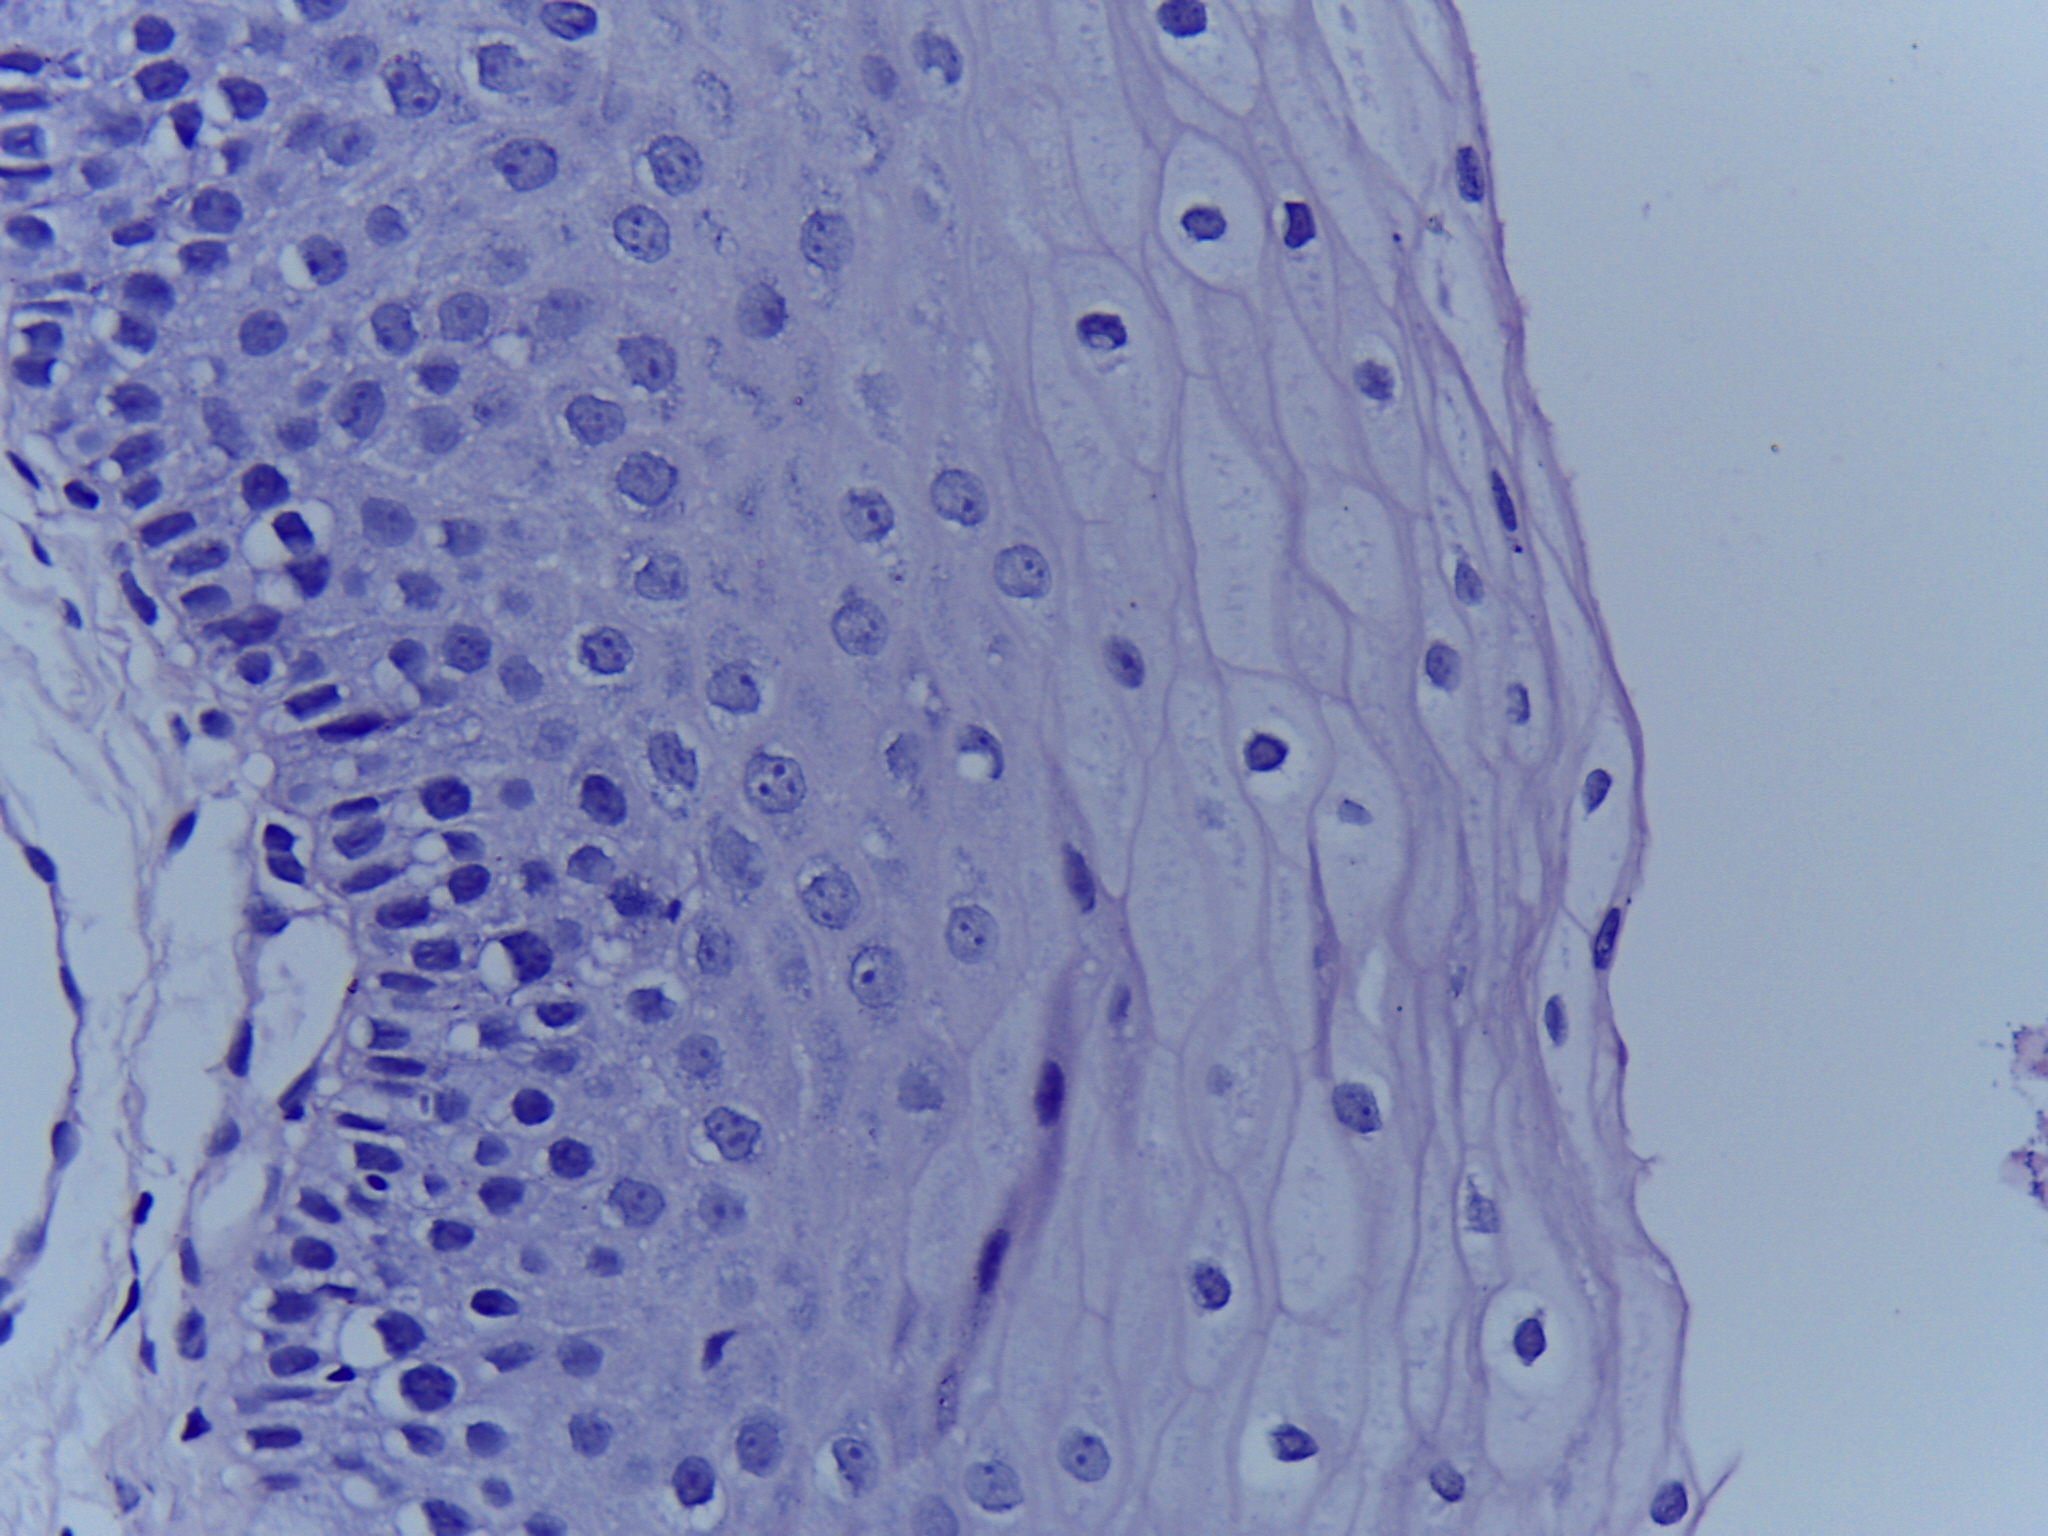
Diagnosis: Normal